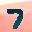
Label: 7